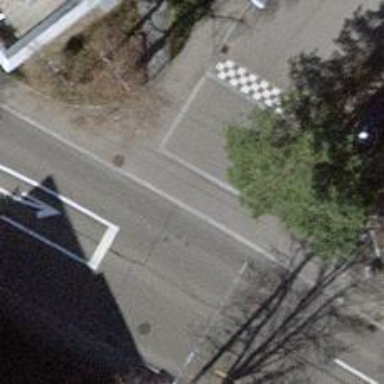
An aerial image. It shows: Unmarked crossing with traffic calming table on the road.